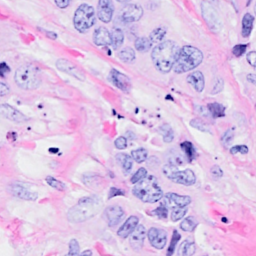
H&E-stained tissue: Breast